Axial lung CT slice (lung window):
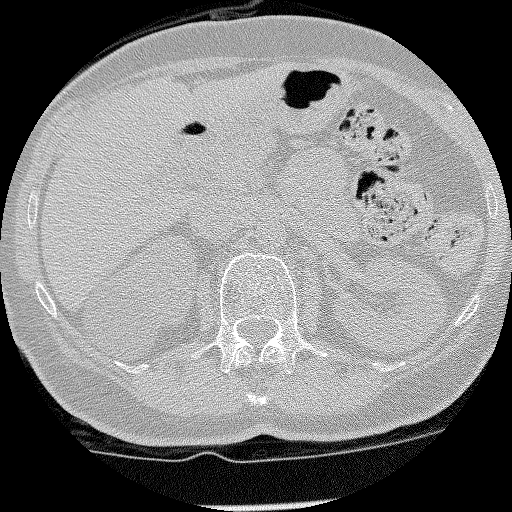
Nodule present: no